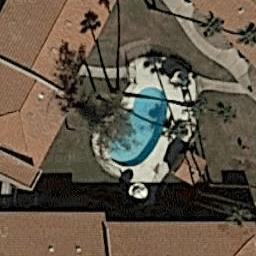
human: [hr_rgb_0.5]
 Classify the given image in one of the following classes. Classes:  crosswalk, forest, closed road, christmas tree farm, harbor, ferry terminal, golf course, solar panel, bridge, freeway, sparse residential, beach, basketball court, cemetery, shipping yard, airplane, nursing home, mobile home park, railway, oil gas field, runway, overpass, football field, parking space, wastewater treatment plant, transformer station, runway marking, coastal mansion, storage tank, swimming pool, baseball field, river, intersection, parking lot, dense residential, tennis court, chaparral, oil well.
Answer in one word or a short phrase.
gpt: swimming pool